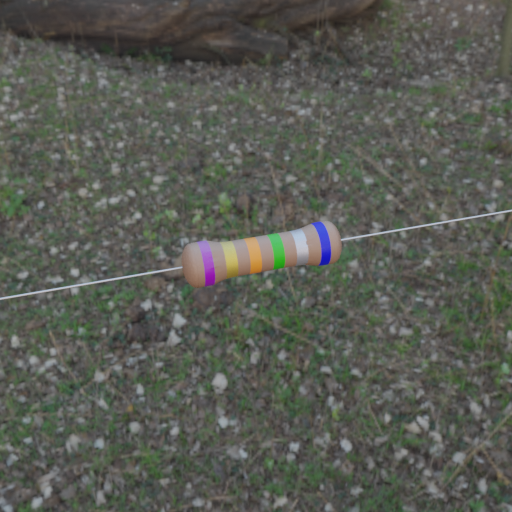
Resistor colour bands (in order): violet, gold, orange, green, silver, blue